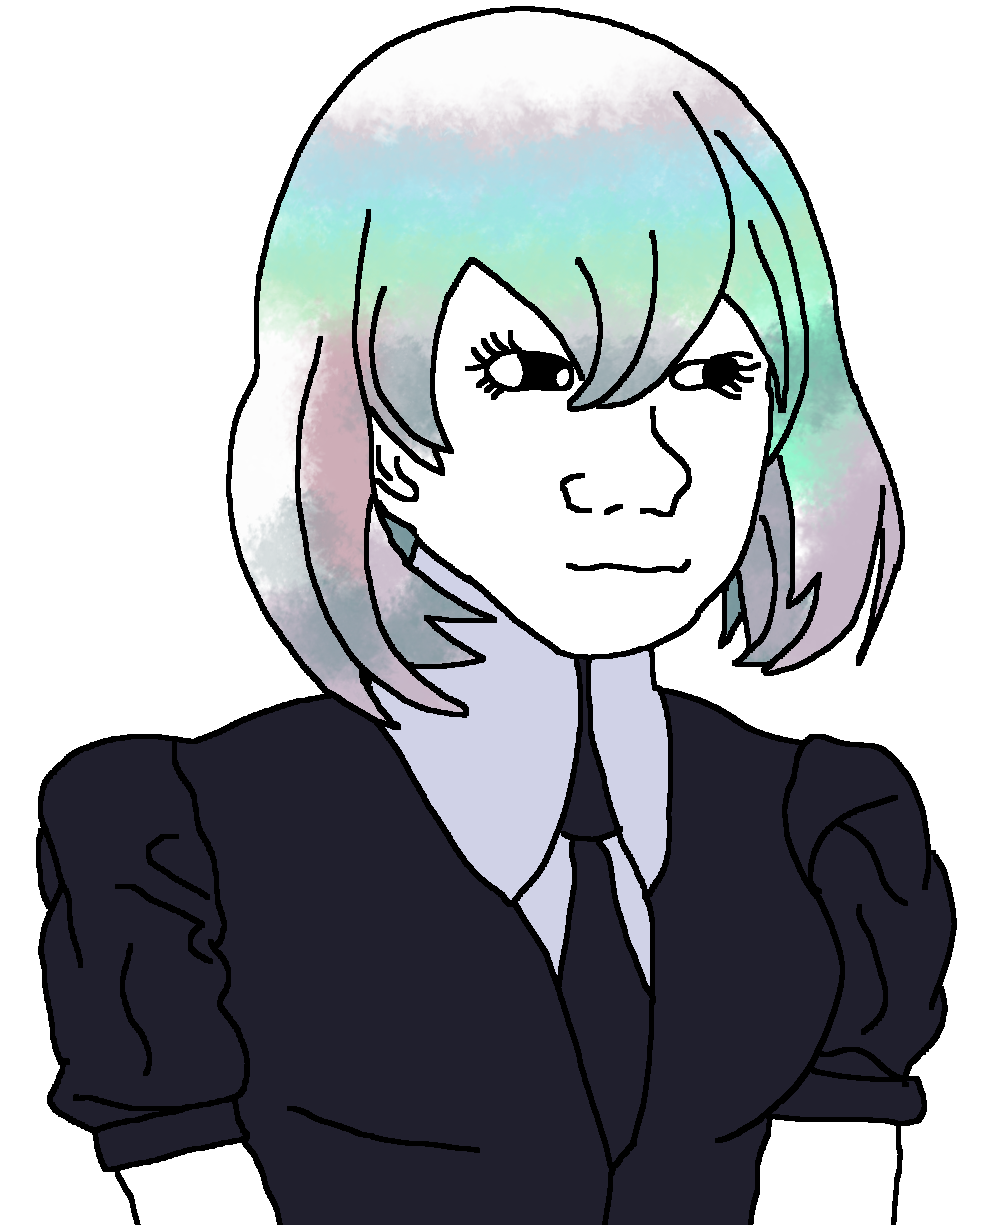
Label: 5_Trad_Wife